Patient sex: F
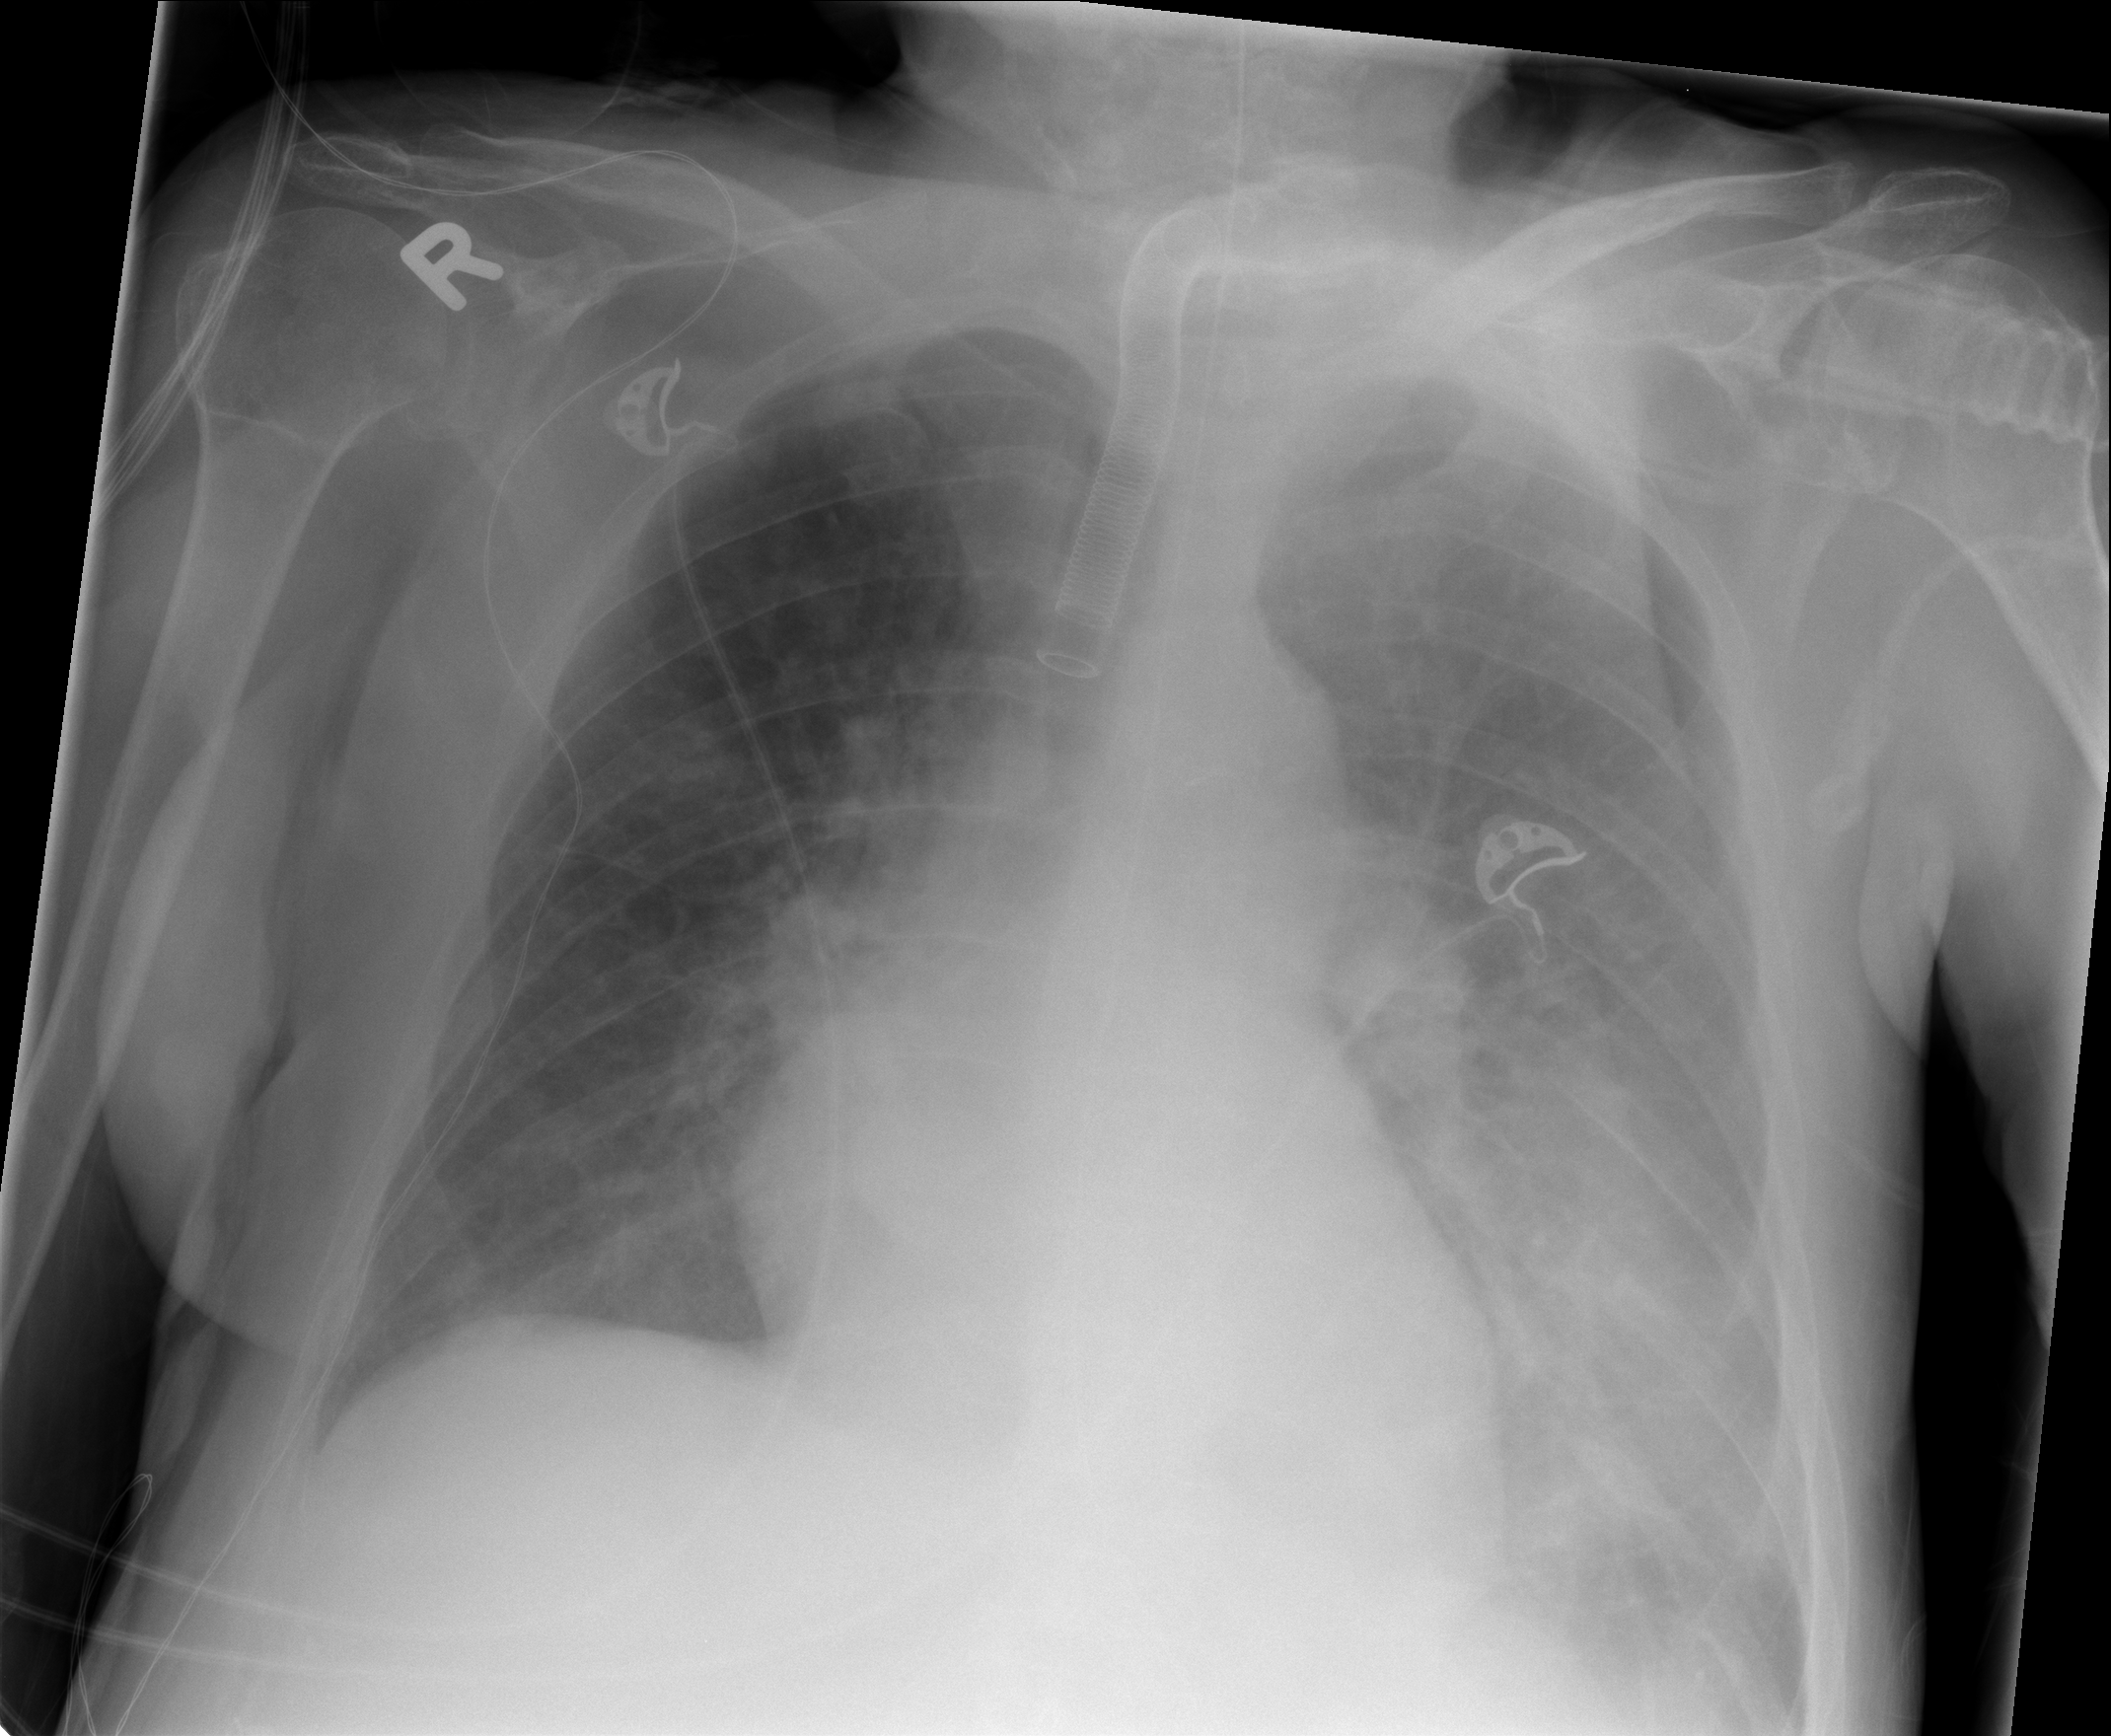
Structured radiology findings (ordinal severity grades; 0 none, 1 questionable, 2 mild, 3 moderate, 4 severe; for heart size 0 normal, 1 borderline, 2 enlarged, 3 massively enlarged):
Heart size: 0
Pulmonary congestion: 3
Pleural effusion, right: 2
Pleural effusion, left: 0
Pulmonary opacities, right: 1
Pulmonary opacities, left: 3
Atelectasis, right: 2
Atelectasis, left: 2